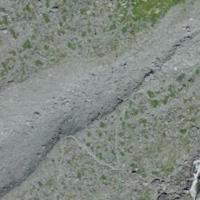
EUNIS habitat code: 48
Species observed at this site:
Chamaenerion dodonaei